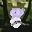
Label: 8